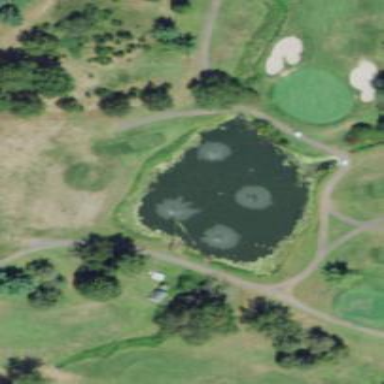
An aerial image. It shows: Water hazard in golf course. The hazard is natural water feature.